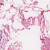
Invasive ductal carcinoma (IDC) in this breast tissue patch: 0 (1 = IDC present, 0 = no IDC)